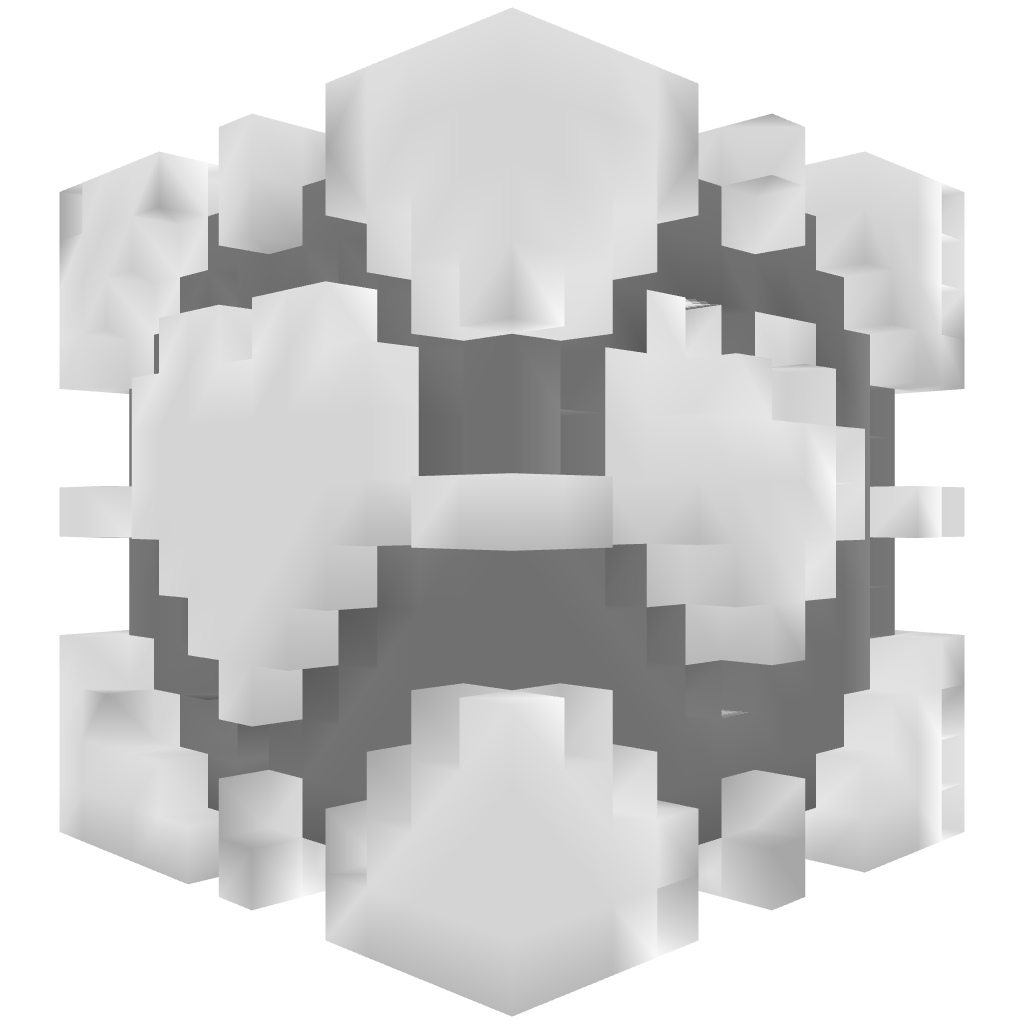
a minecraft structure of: Companion cube house bad low quality